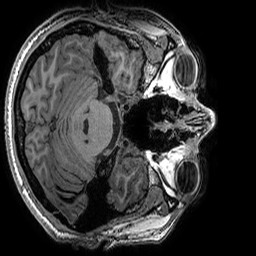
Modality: T1w
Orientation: axial
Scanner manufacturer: ge
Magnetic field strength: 3 T
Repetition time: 0.008156 s
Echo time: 0.00318 s